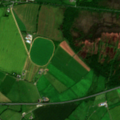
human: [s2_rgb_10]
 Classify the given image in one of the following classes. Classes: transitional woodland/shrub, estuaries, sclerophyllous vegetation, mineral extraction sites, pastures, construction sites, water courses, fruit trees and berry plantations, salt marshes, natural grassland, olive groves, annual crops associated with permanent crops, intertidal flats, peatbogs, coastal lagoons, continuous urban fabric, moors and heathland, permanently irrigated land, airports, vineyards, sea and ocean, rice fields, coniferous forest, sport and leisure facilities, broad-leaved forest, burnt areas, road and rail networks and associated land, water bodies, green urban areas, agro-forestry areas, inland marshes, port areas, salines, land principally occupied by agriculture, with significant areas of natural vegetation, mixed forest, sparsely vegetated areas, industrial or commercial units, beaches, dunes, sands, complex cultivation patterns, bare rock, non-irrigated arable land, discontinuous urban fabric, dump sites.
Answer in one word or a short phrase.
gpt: non-irrigated arable land, pastures, transitional woodland/shrub, peatbogs